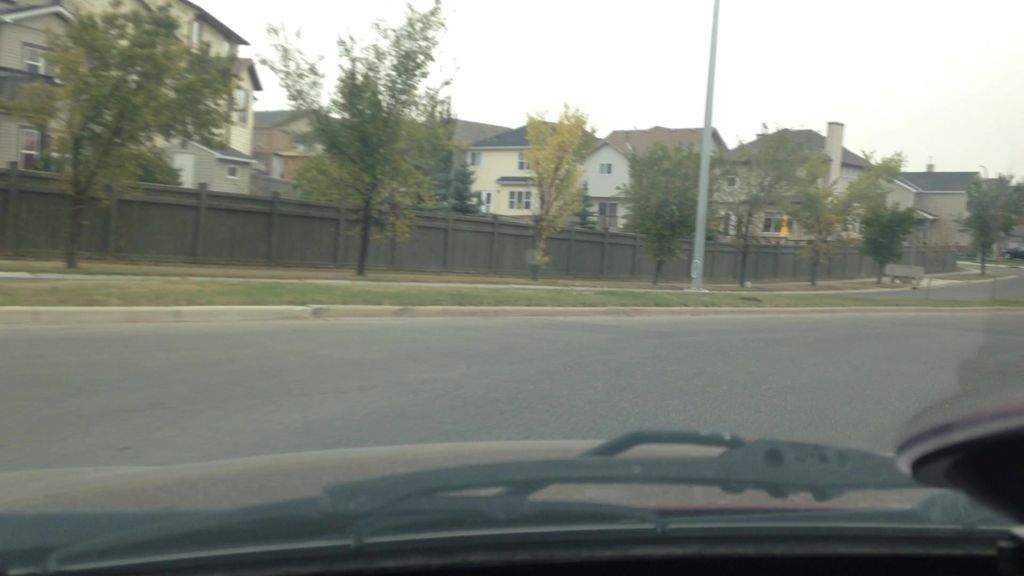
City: calgary